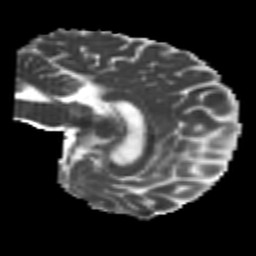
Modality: MD
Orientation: sagittal
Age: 22
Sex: male
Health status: healthy
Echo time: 0.074 s